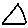
Label: triangle